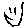
Label: smiley face